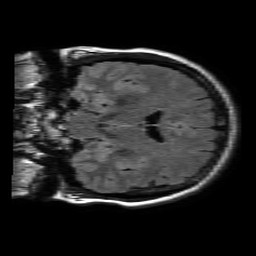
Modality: FLAIR
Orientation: coronal
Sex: female
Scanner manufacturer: philips
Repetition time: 11 s
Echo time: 0.125 s